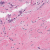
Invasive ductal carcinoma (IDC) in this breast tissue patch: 1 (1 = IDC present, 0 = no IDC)